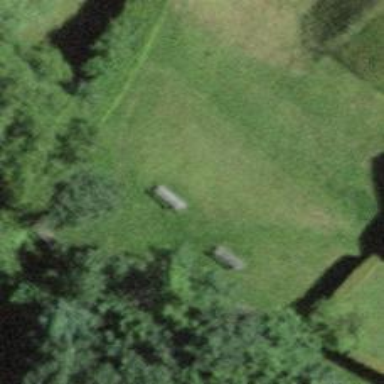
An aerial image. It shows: Brown bench.